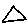
Label: triangle